Field crop: maize
Growth stage: 2
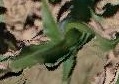
Species: maize